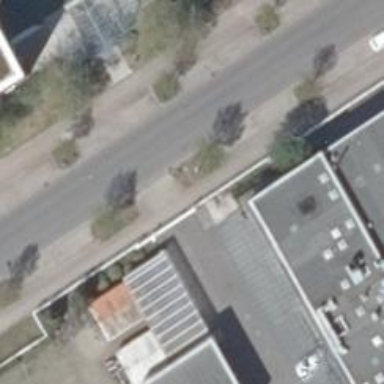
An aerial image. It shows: Residential road with asphalt surface. It includes cycle track.